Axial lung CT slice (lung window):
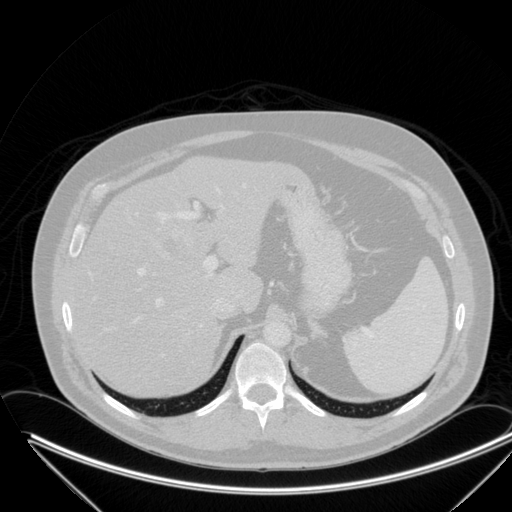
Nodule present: no